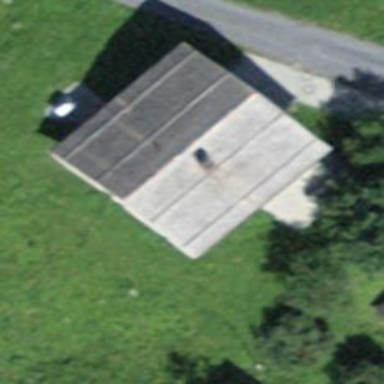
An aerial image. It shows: Detached building.